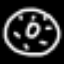
Label: donut